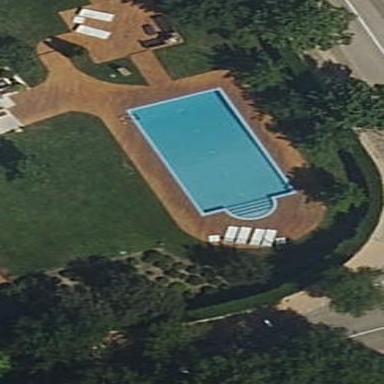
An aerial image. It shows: Swimming pool located in leisure land.